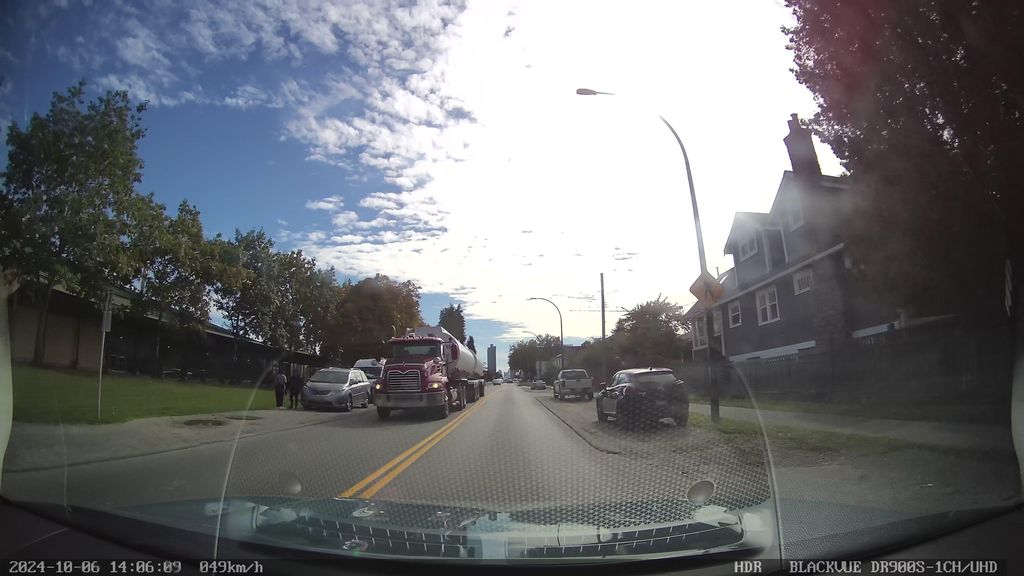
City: vancouver